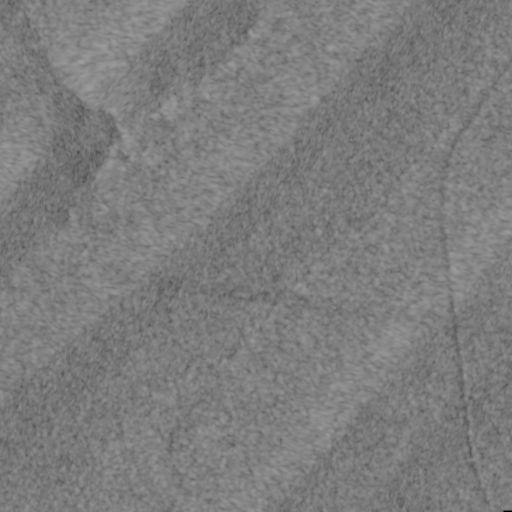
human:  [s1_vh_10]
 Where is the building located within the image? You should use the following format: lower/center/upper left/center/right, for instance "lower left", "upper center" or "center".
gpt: The building is located in the upper left of the image.
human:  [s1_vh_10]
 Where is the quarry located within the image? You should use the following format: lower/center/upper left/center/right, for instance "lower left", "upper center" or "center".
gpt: There is no quarry in the image.

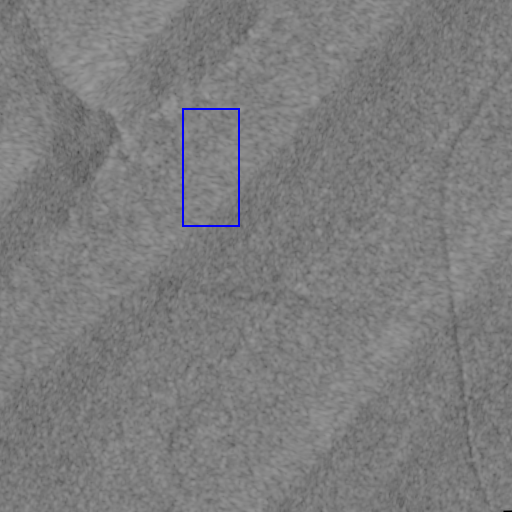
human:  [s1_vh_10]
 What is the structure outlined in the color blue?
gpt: There is no blue outline.
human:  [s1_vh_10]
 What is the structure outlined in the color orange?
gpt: There is no structure outlined in orange.